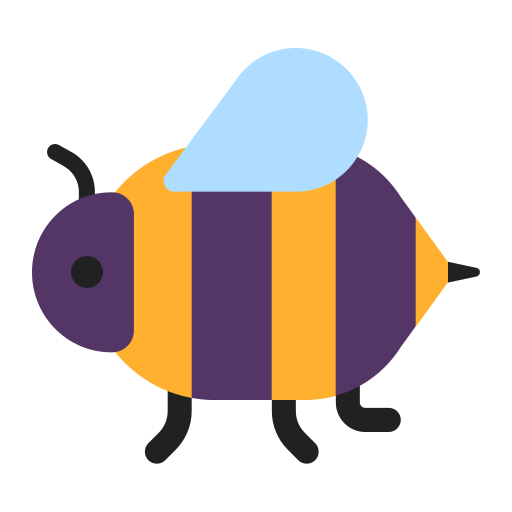
honeybee flat